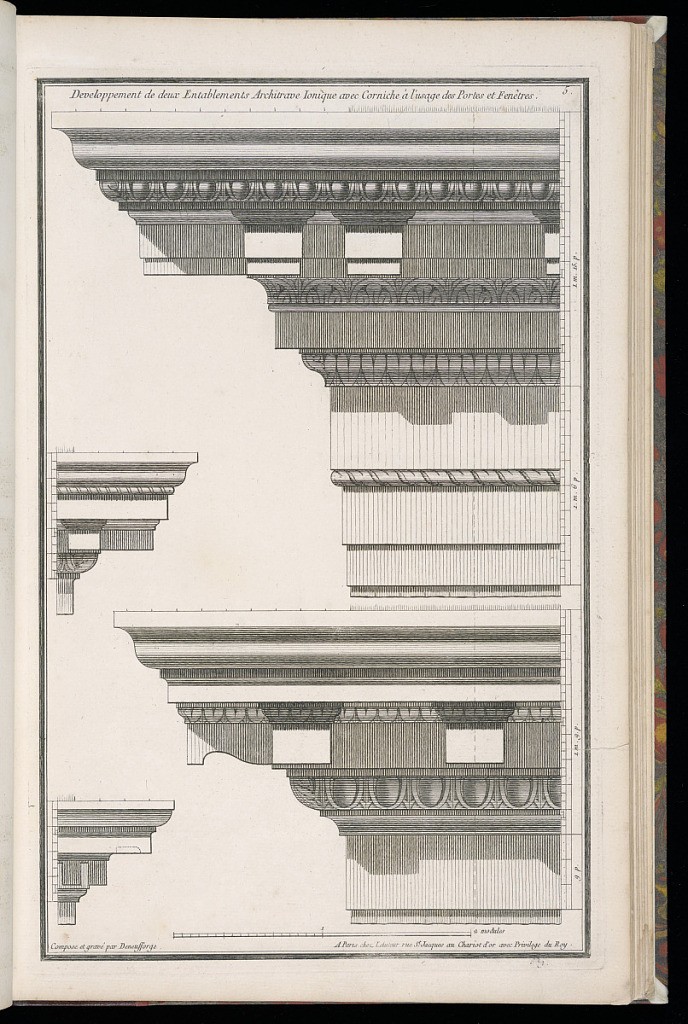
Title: Developpement de deux Entablements Architrave Ionique avec Corniche à l'usage des Portes et Fenêtres
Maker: Jean-François de Neufforge, Flemish, 1714–1791
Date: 1768
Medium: Engraving on paper
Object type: Print
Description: Façade and profiles of two entablatures in the style of the Ionic order. The plate is signed and numbered.